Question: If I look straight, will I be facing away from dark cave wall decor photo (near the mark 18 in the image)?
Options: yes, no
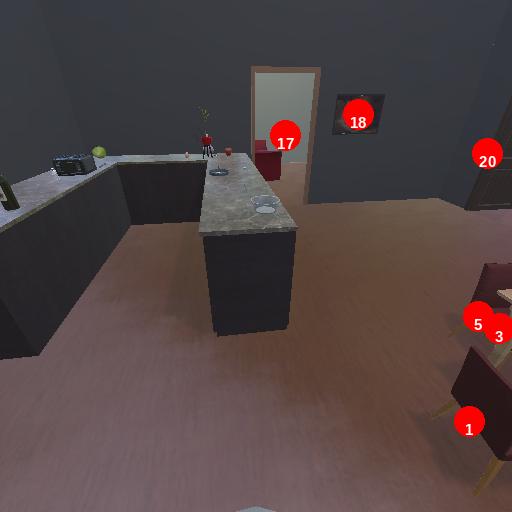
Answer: yes